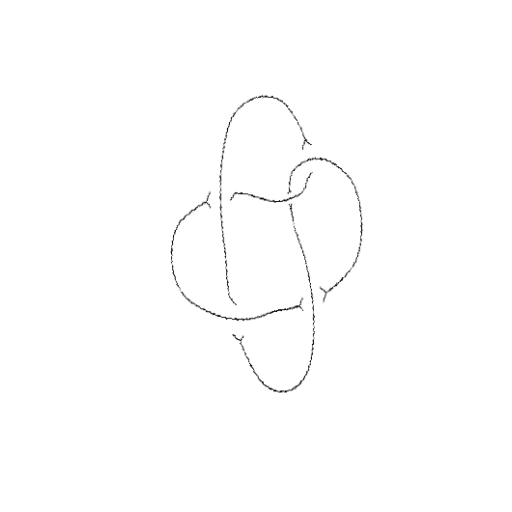
Crossing number: 5